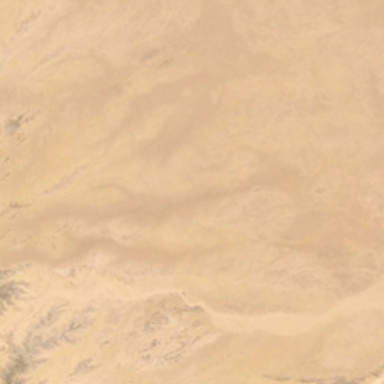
It is a piece of yellow desert .